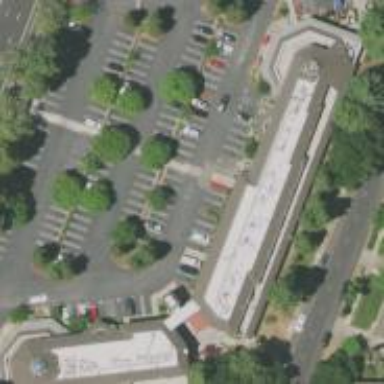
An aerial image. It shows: Asphalt parking space.